Field crop: maize
Growth stage: 2
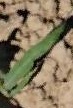
Species: maize